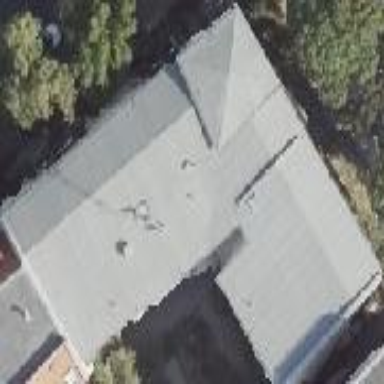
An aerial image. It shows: Apartments building with saltbox roof shape.